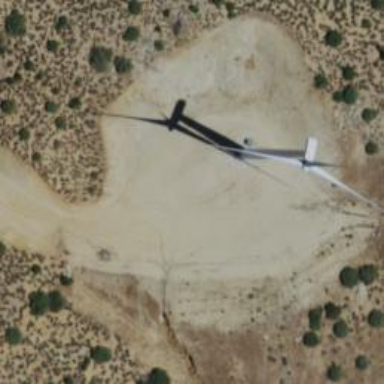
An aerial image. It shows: Wind generator using wind turbines of horizontal axis.